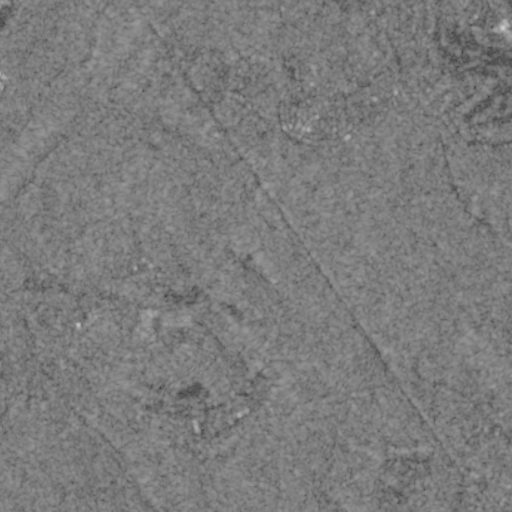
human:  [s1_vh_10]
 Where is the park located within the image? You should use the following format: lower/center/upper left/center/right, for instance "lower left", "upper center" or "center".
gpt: The park is located in the upper right of the image.
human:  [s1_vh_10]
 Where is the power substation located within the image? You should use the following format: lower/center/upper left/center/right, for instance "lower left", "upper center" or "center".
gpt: The power substation is located in the upper center of the image.
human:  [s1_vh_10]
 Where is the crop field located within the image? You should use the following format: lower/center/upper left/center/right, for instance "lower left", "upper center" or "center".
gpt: There is no crop field in the image.

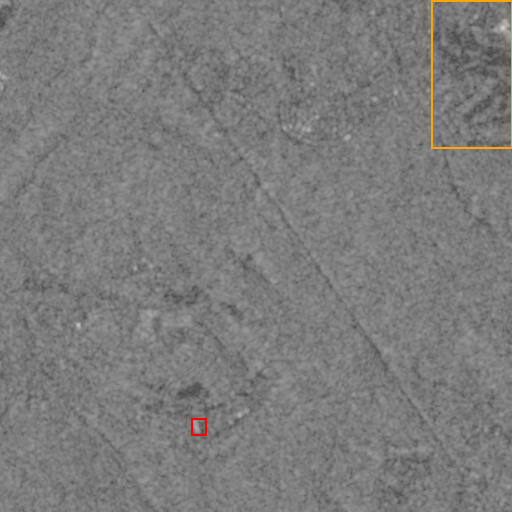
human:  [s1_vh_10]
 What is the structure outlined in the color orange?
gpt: The structure outlined in orange is a park.
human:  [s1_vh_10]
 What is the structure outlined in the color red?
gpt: The structure outlined in red is a building.
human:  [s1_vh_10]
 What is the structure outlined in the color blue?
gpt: There is no blue outline.